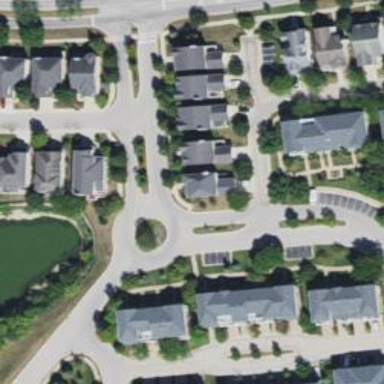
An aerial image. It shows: Roundabout on residential road.